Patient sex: M
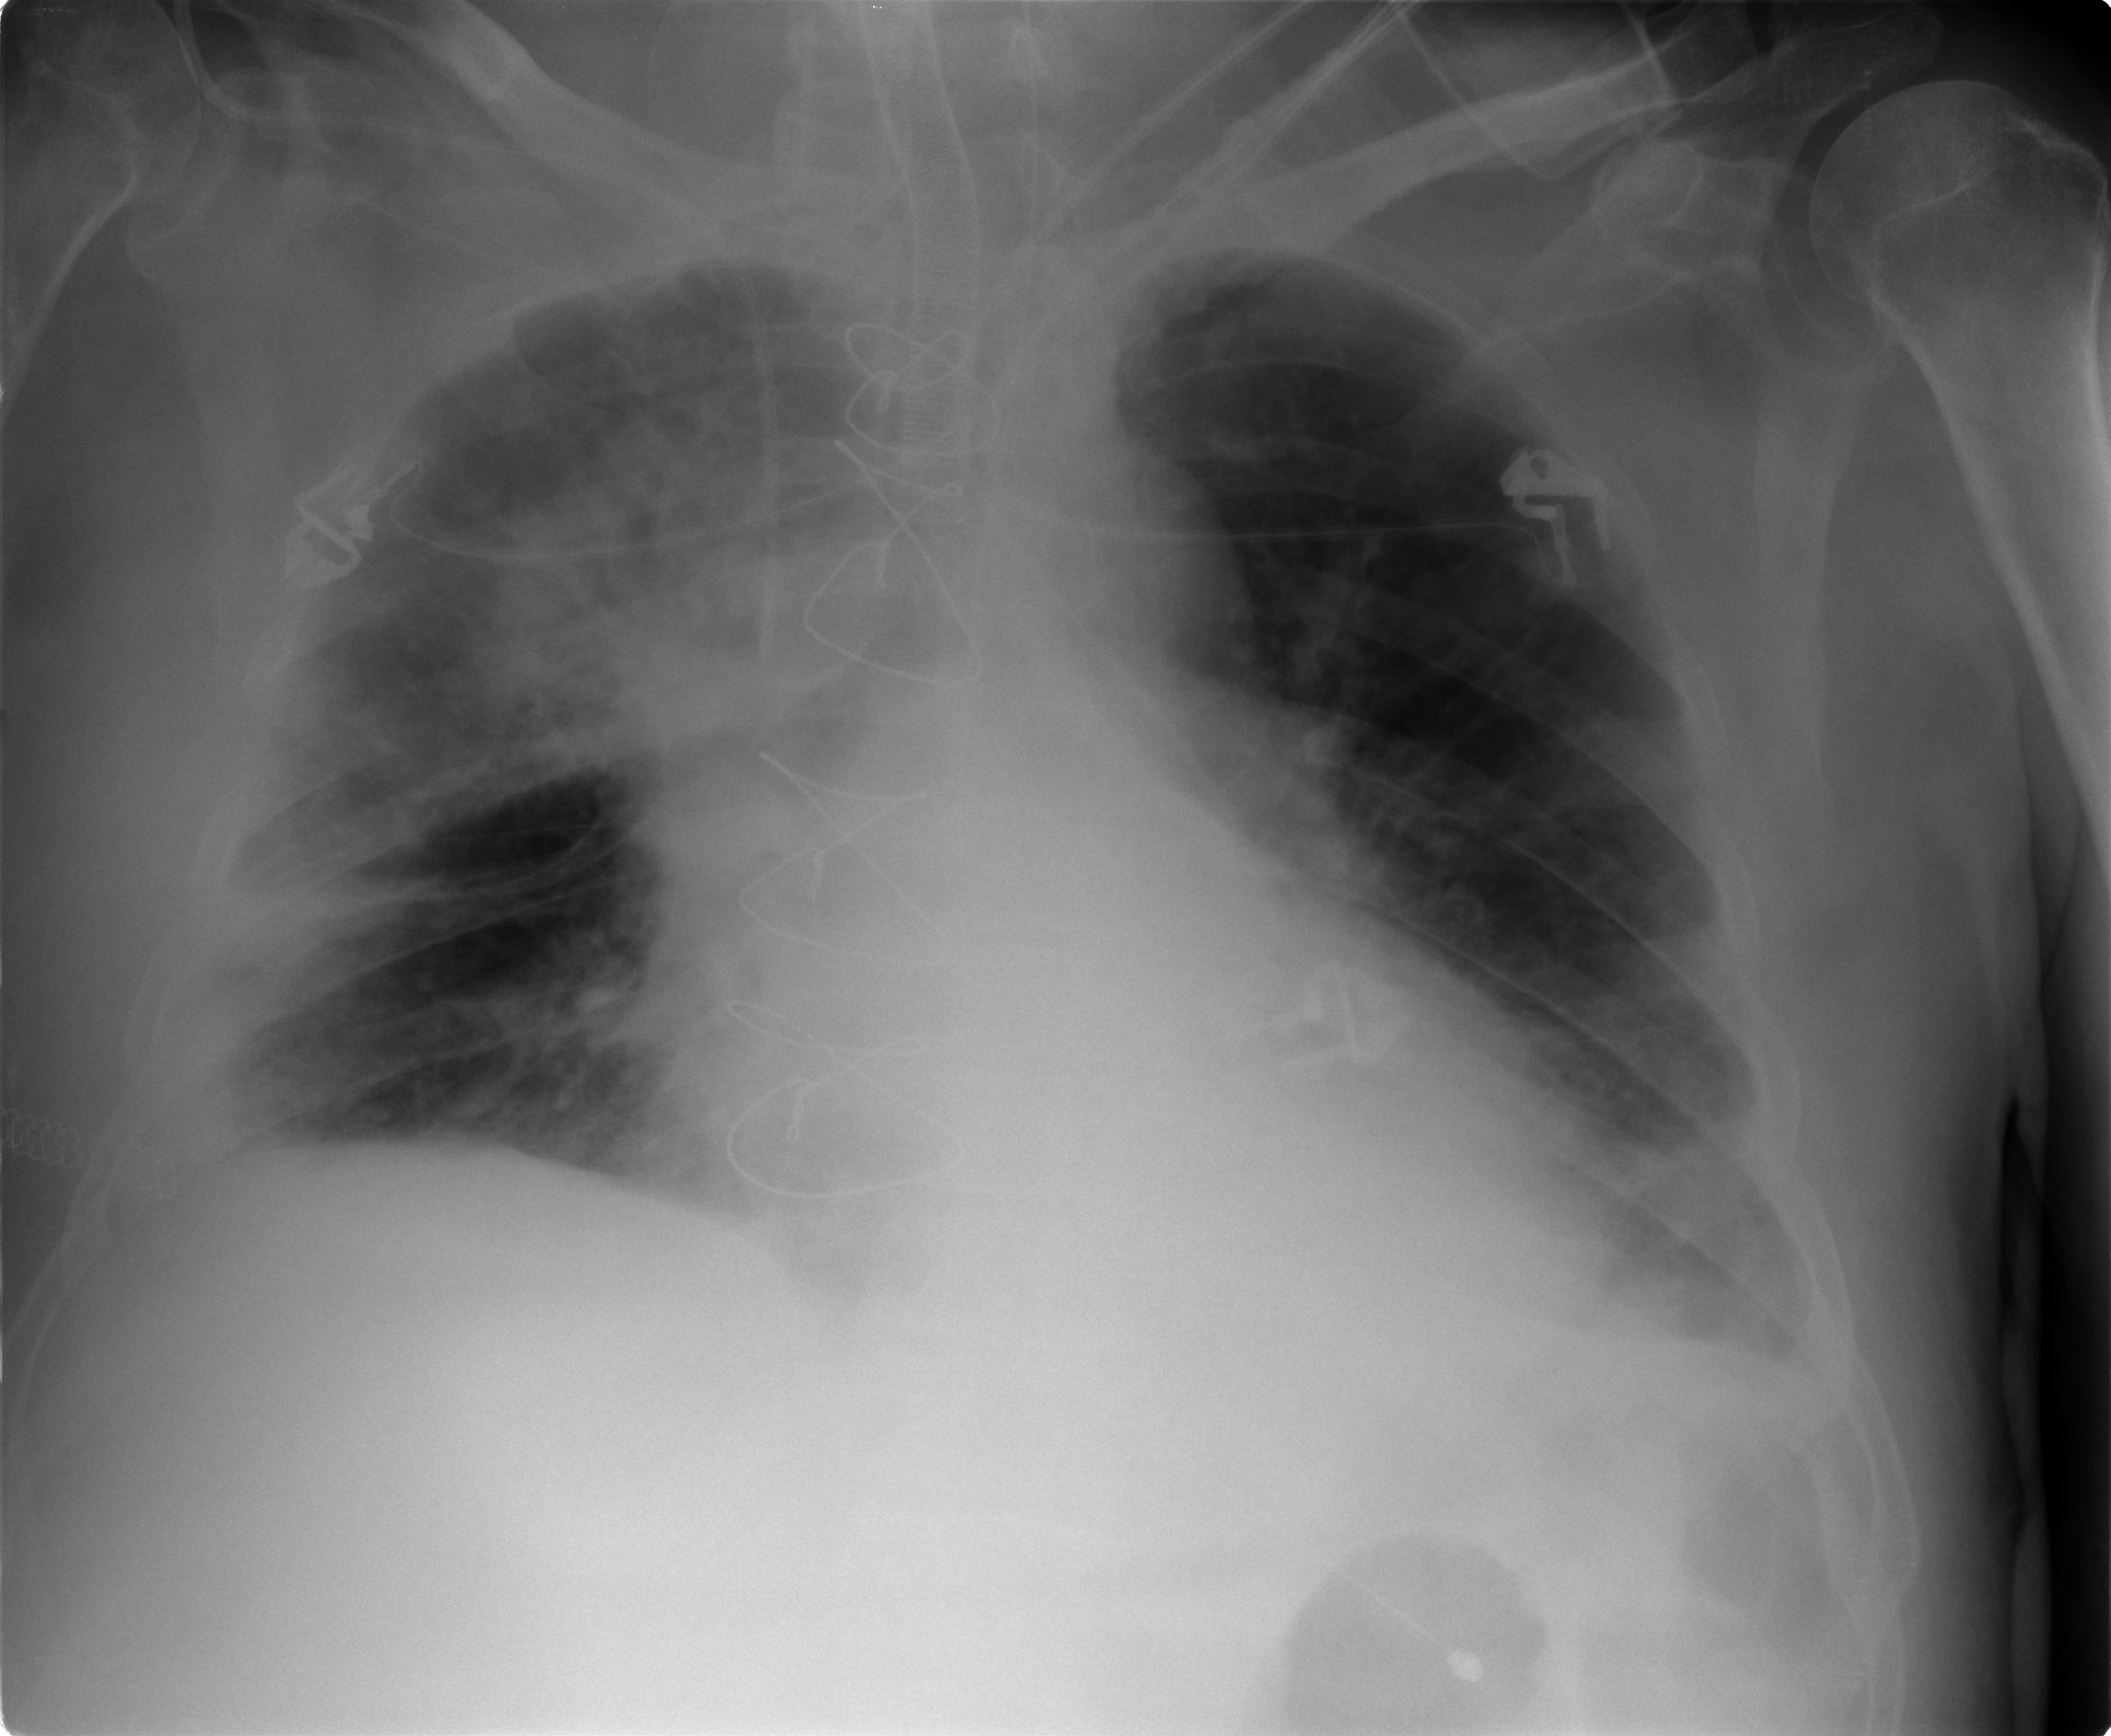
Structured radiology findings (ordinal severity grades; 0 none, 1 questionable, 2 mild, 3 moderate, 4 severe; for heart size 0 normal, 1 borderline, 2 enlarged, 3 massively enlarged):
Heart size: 2
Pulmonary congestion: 2
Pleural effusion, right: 1
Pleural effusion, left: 1
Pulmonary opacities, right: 3
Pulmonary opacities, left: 1
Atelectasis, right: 2
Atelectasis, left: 2